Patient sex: F
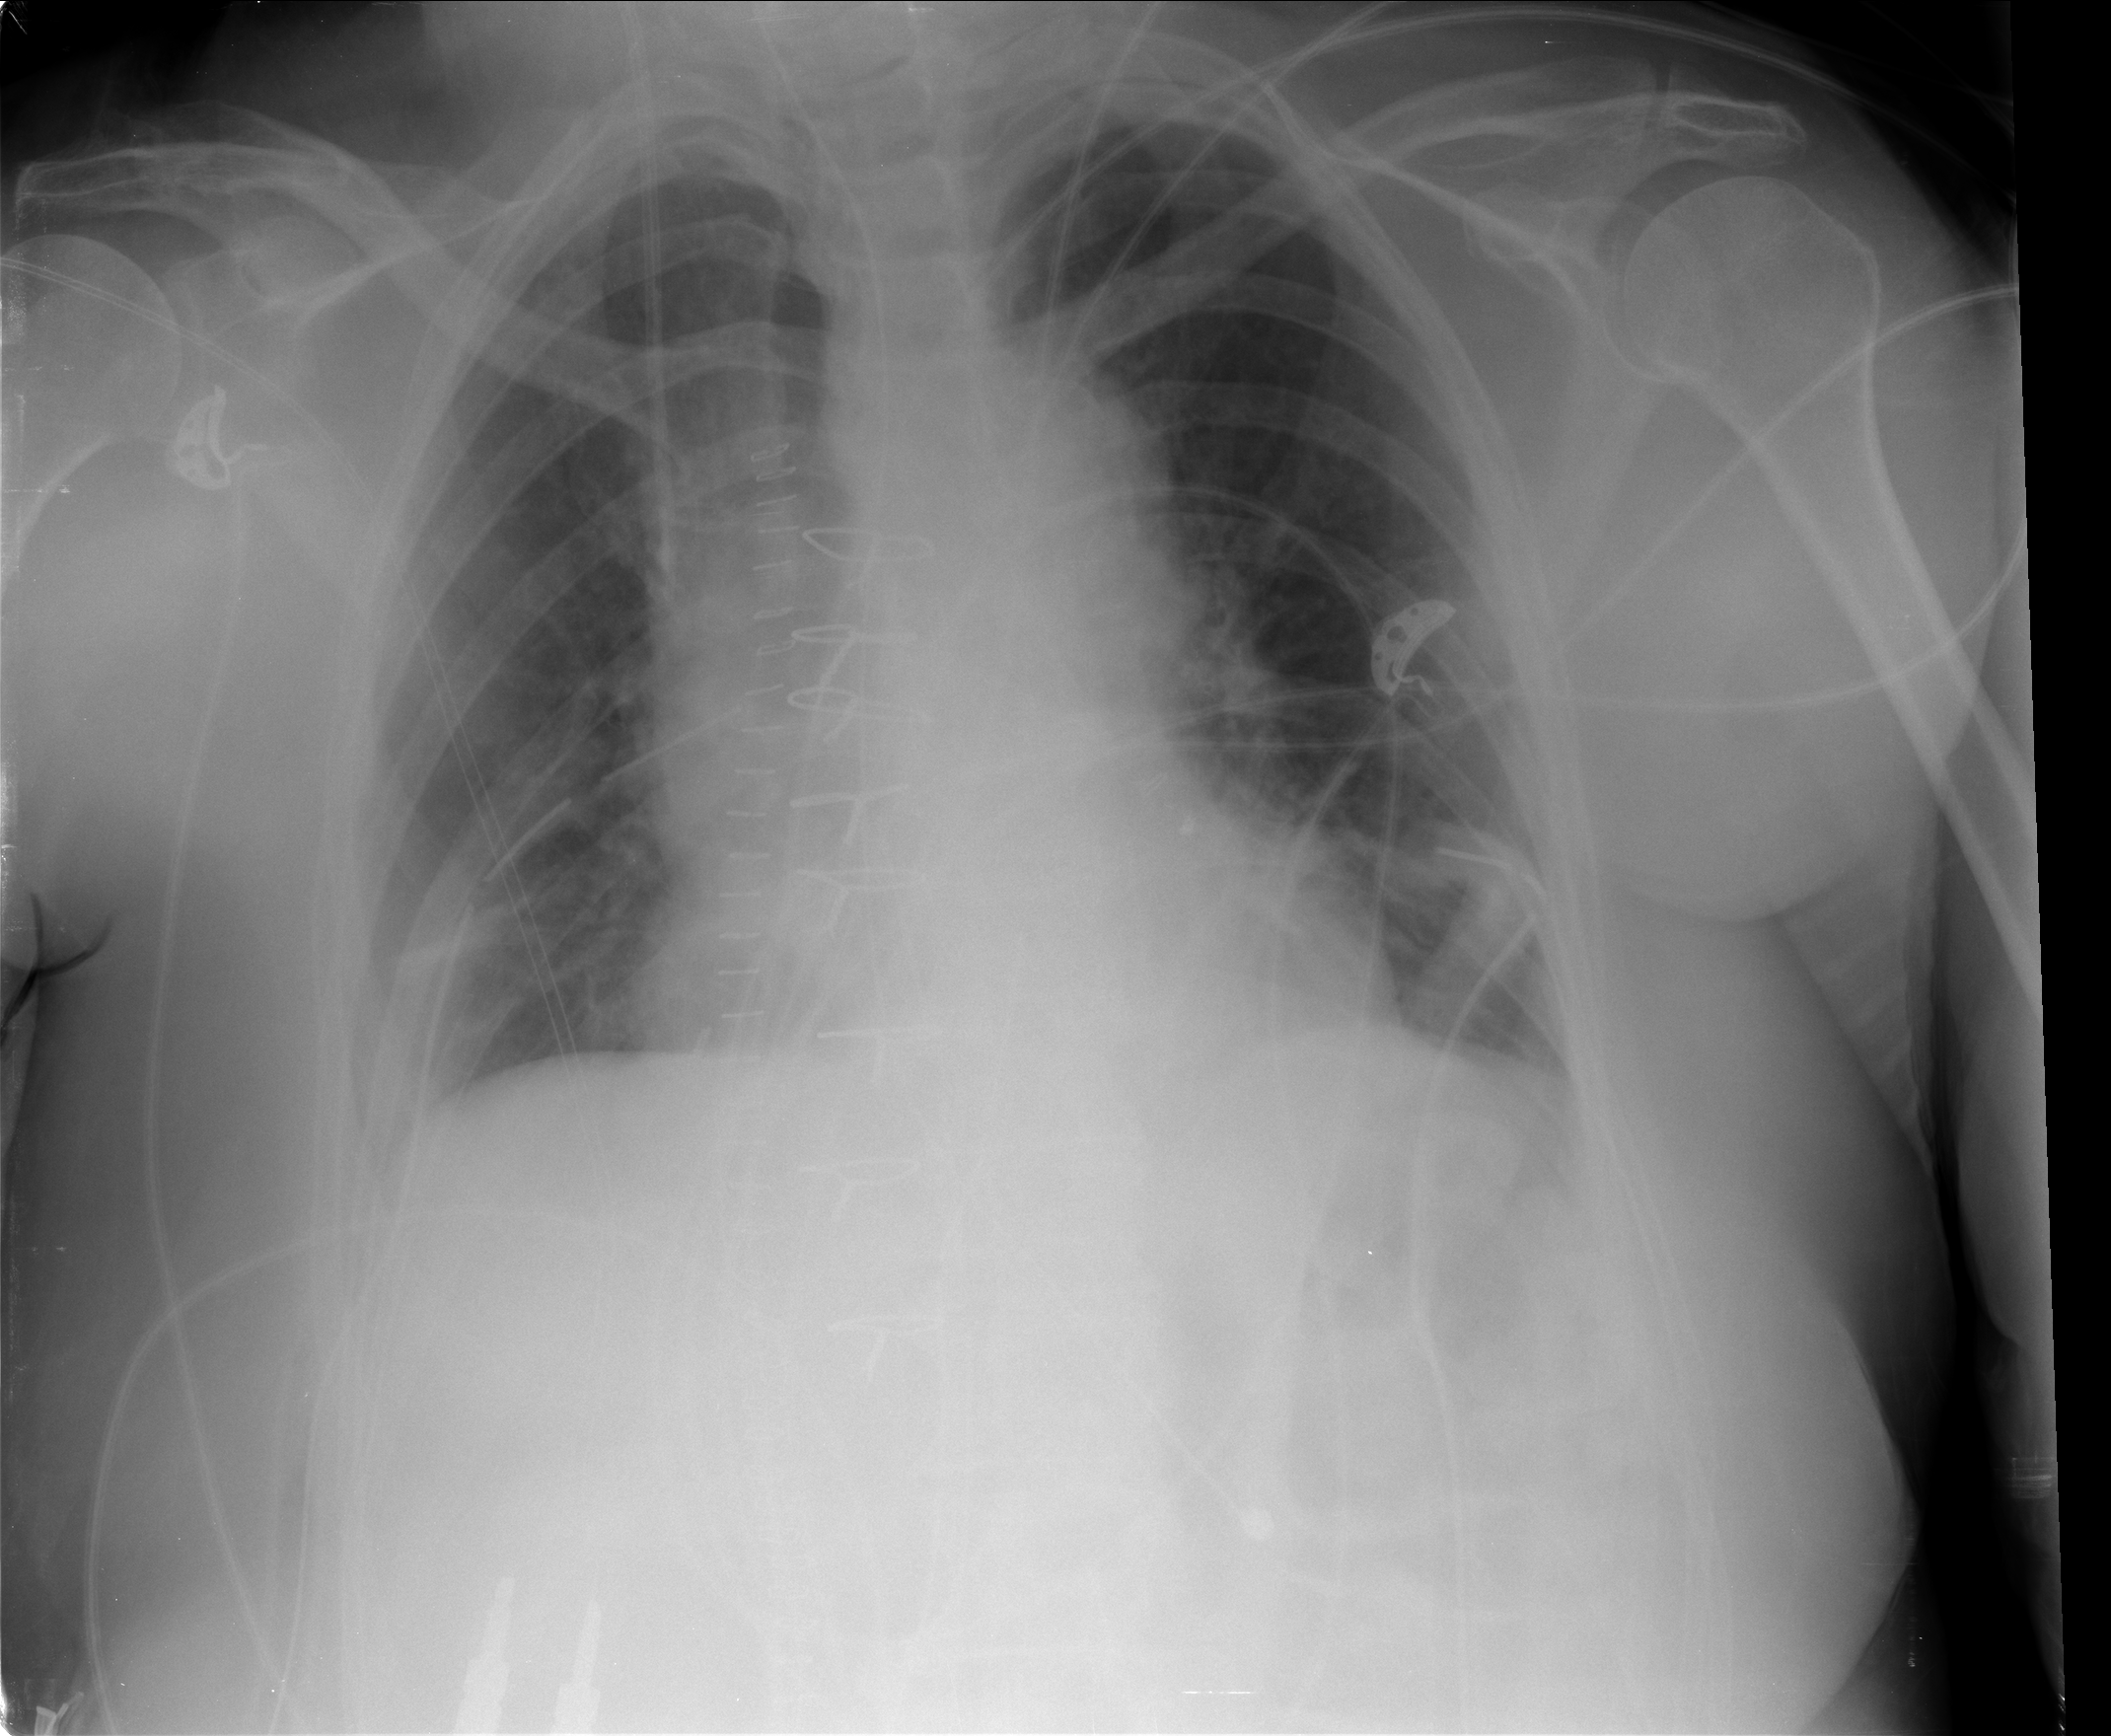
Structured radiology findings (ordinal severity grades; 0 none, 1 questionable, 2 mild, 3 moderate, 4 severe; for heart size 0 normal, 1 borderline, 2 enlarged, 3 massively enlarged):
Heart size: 0
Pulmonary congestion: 2
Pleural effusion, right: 2
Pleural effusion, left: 0
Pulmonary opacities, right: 0
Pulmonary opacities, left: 0
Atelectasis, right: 2
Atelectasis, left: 0